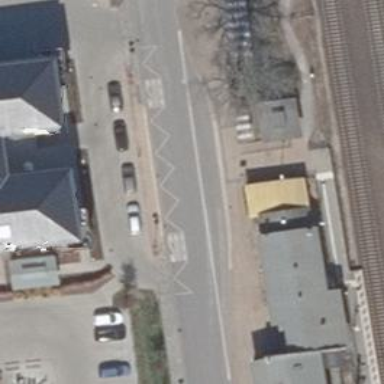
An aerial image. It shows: Public transport shelter.